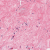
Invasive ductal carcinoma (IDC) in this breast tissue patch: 0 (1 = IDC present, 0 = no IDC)